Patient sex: F
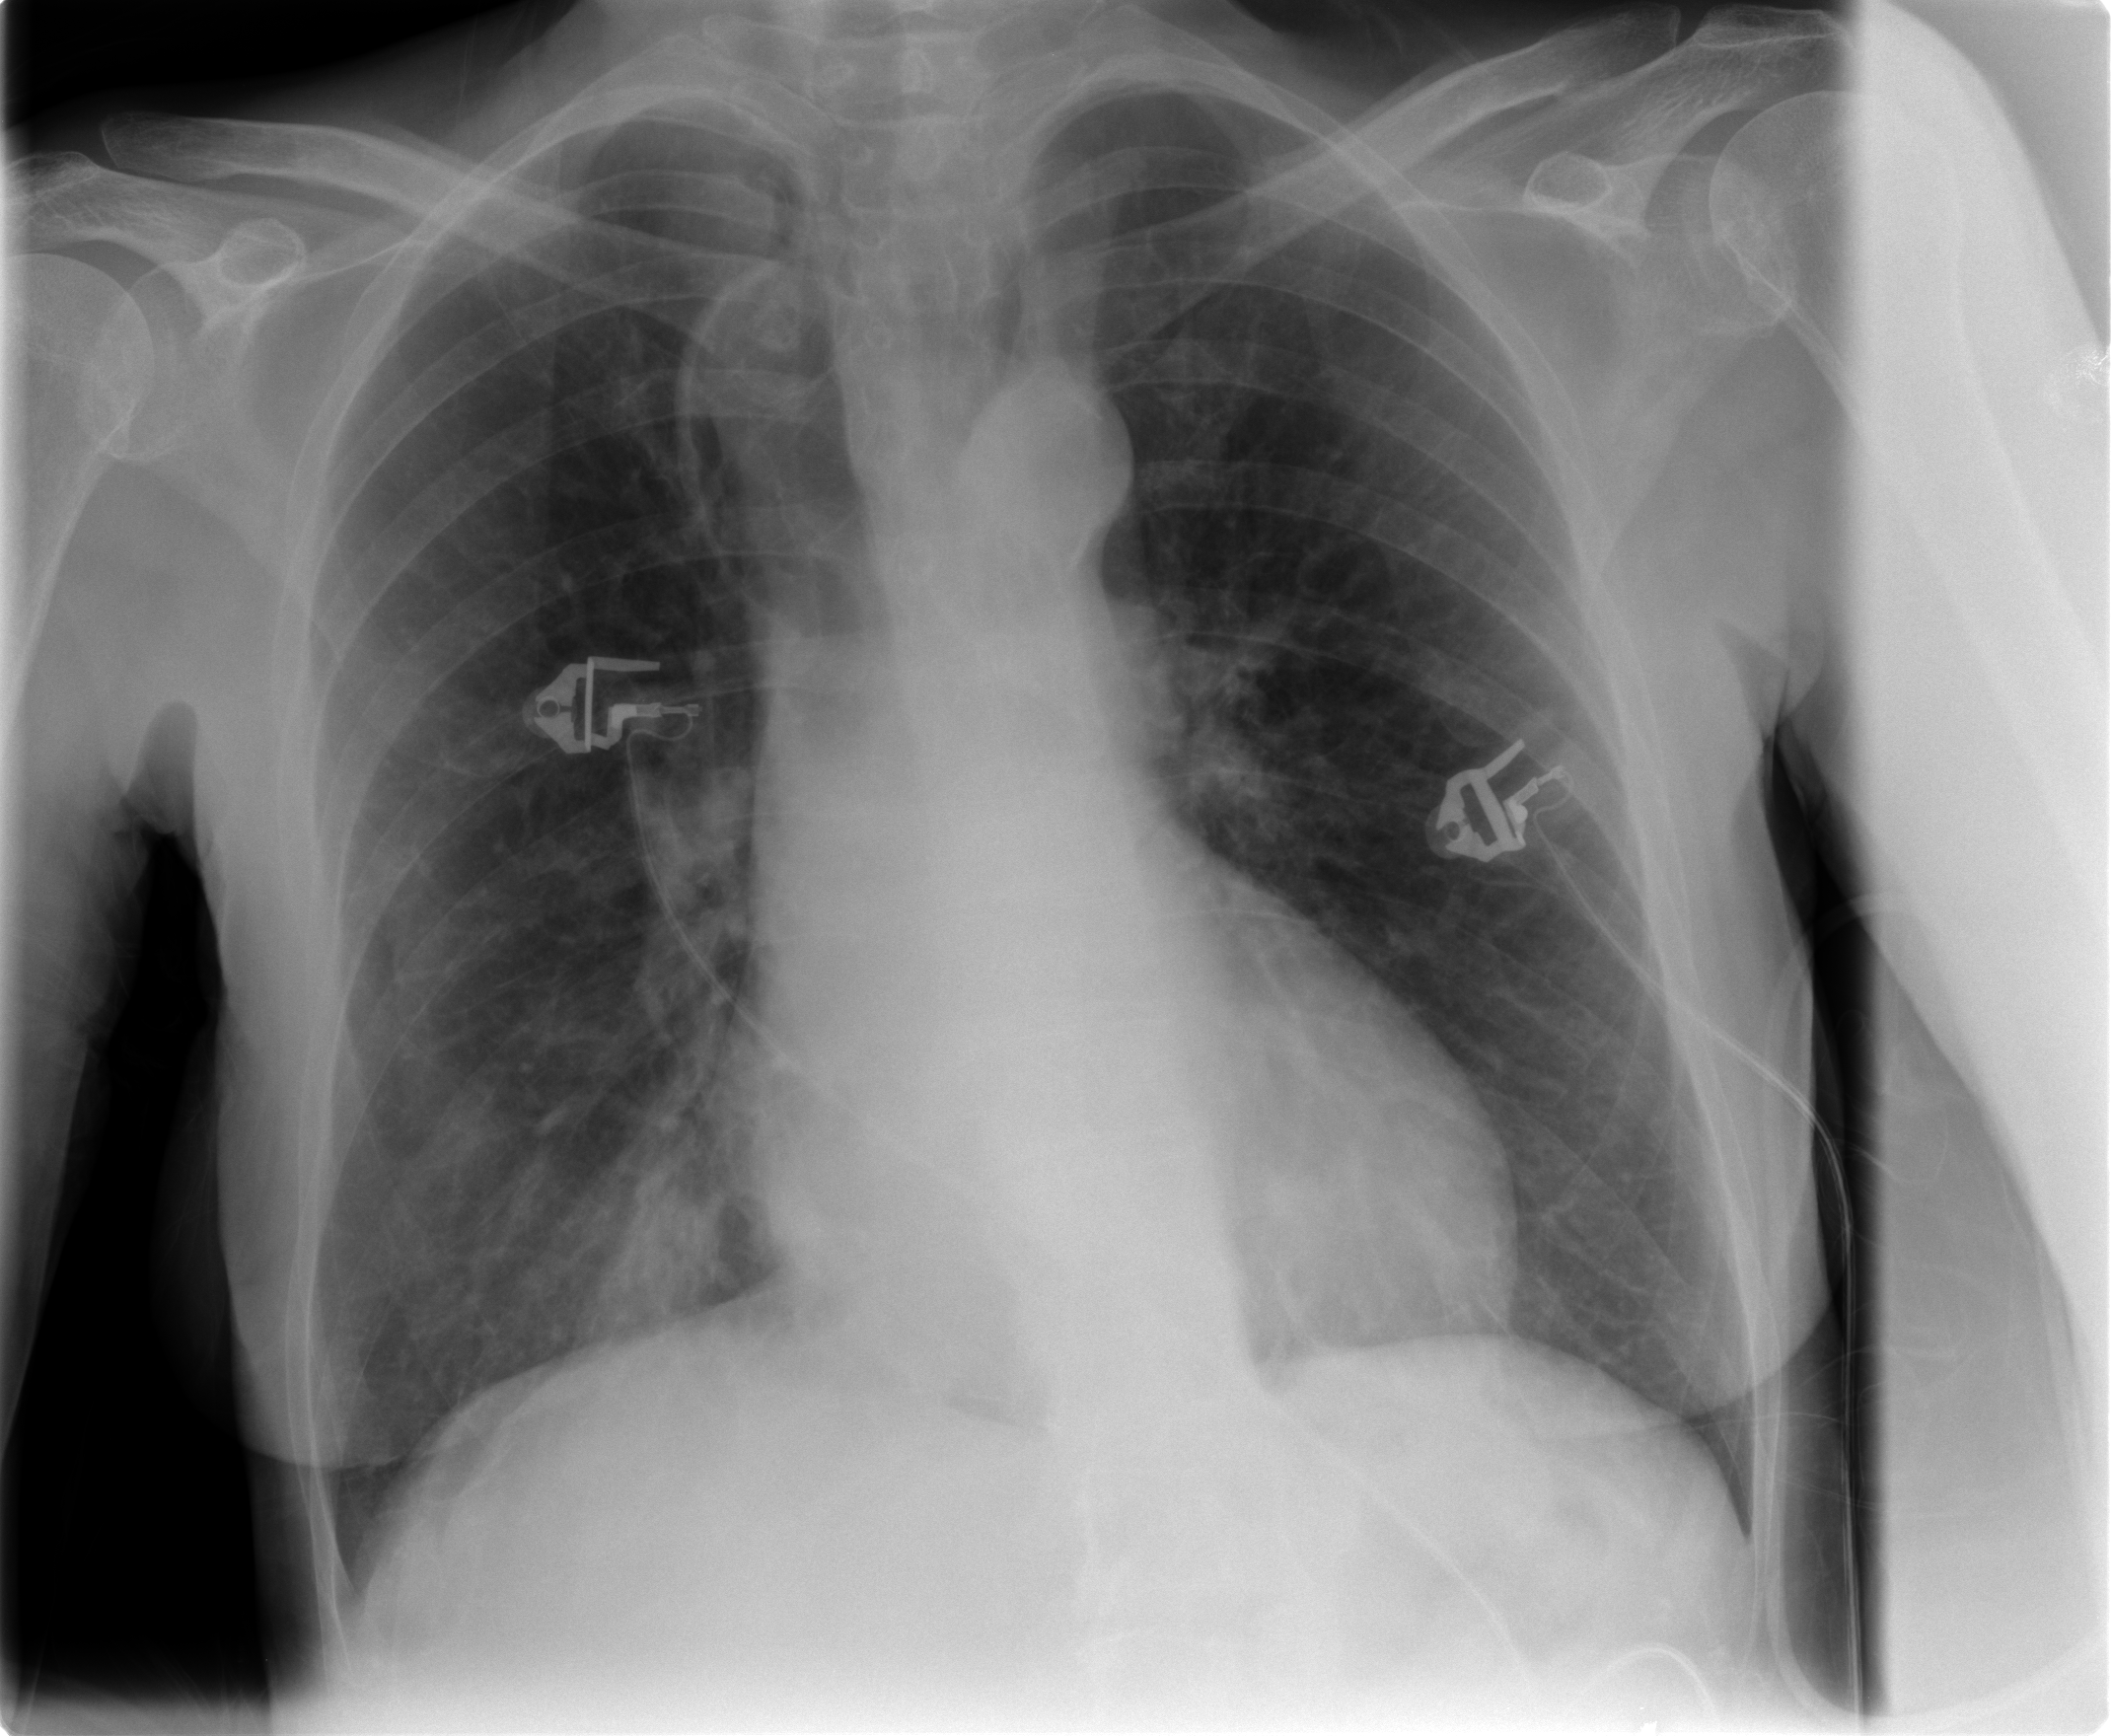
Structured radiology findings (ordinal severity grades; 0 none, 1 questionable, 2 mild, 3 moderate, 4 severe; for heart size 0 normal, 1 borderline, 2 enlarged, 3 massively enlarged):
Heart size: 0
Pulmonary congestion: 0
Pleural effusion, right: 0
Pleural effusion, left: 0
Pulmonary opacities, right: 2
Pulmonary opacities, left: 0
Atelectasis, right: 0
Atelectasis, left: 0